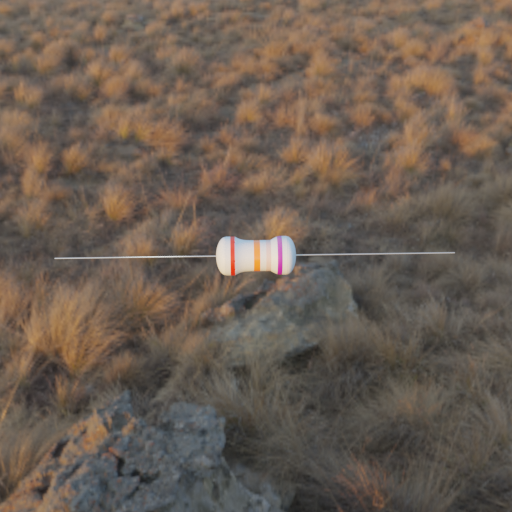
Resistor colour bands (in order): red, orange, silver, violet